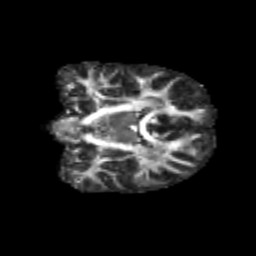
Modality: FA
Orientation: coronal
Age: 11
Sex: male
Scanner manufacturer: siemens
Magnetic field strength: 3 T
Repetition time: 3.8 s
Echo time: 0.07 s